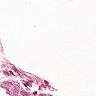
Metastatic tissue present: no